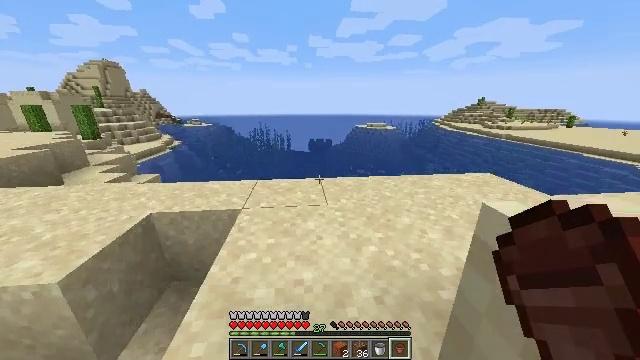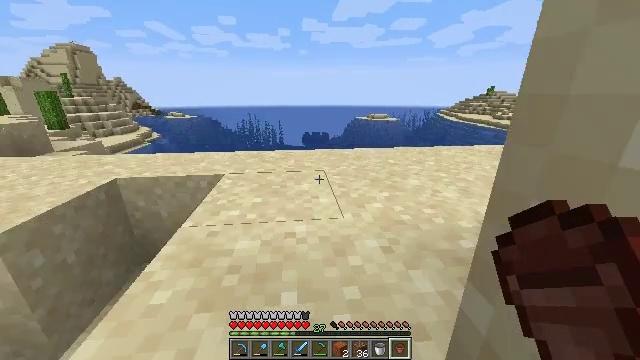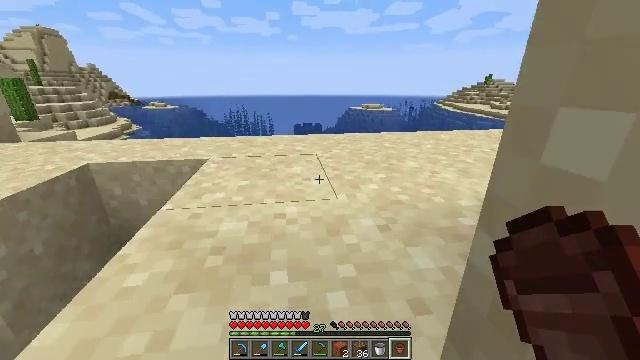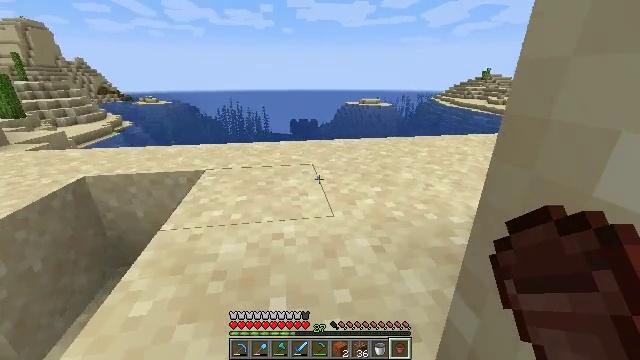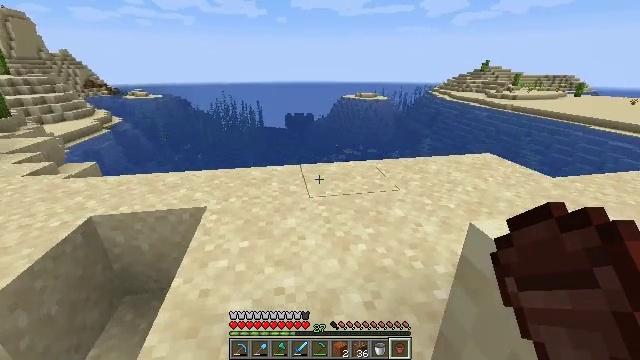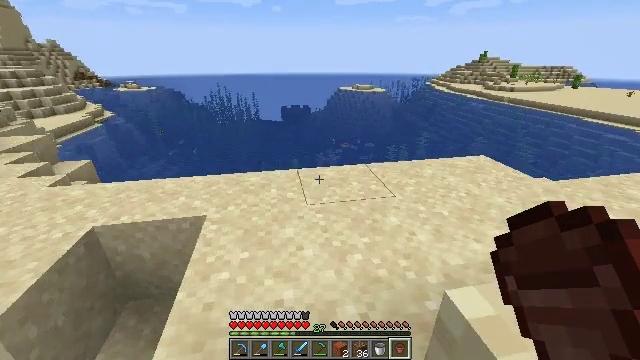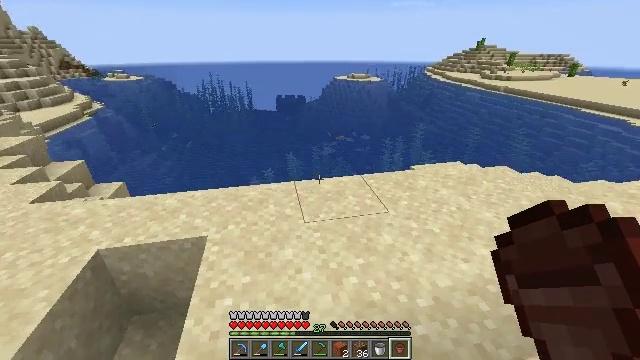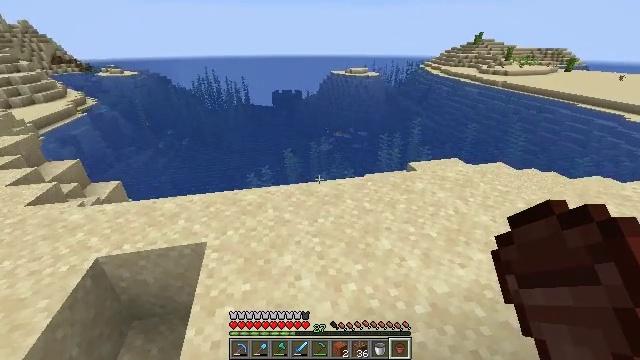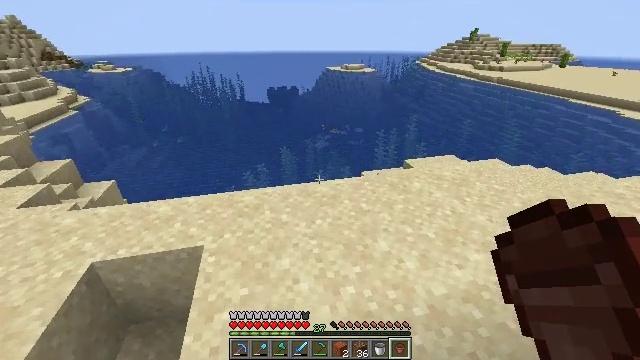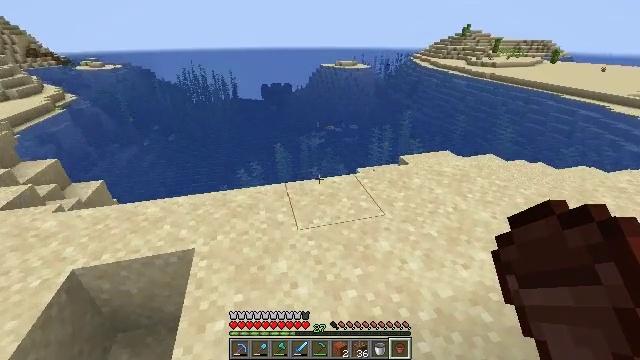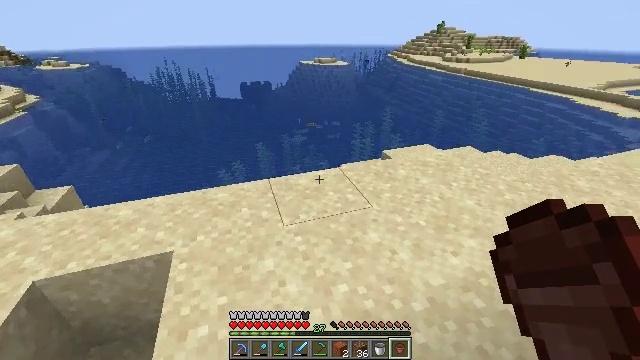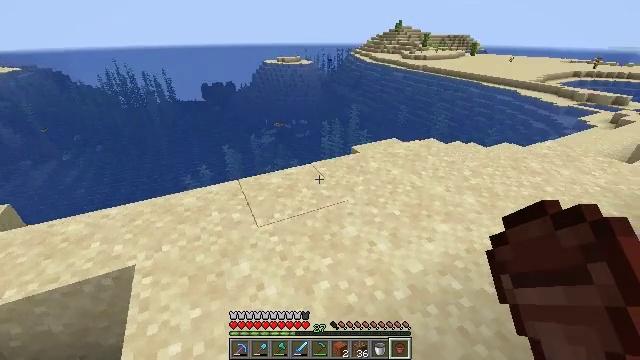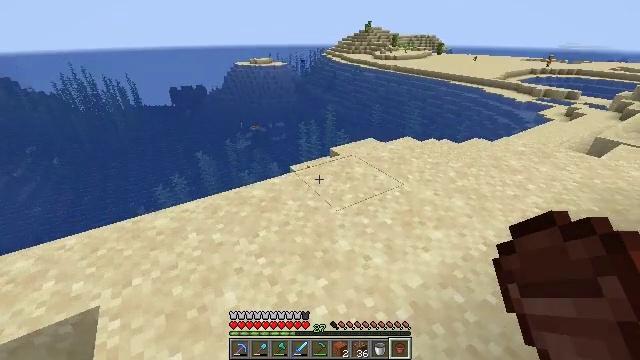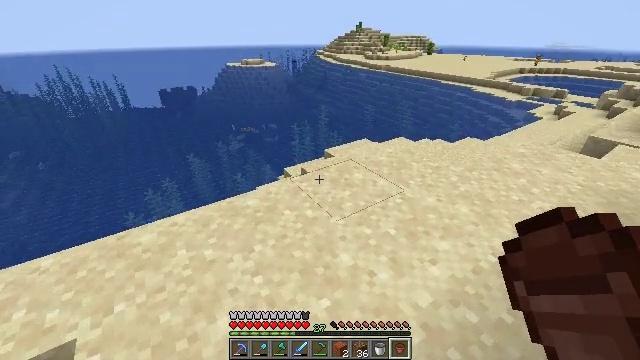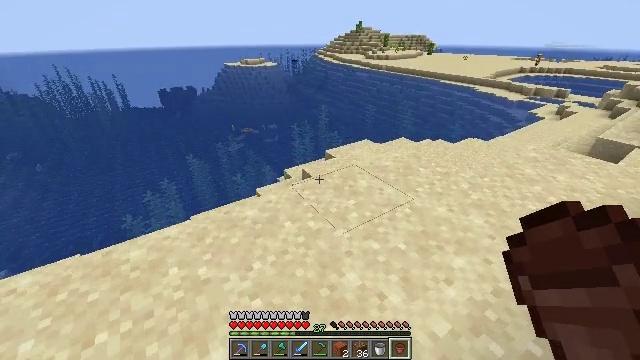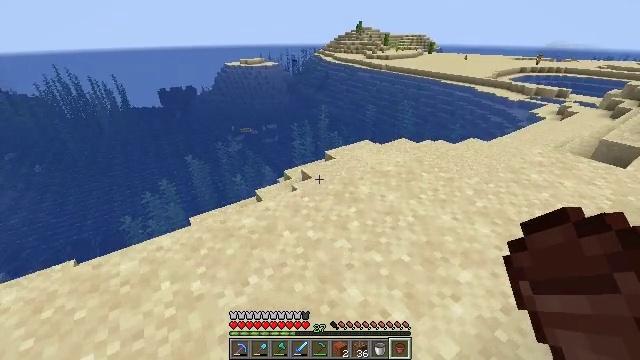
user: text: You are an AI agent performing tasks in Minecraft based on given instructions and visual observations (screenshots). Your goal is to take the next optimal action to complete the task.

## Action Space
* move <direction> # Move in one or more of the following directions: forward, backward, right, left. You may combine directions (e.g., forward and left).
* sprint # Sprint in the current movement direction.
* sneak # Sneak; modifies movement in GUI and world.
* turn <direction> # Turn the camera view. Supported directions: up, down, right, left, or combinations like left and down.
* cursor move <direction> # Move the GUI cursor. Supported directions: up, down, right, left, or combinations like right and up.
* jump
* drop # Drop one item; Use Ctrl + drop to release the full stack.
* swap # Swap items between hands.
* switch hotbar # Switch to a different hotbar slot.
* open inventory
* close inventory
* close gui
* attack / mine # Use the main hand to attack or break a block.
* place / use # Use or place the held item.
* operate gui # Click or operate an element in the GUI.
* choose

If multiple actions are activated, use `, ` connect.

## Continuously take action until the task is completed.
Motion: motion action
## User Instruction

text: Remove a cactus from the inventory.
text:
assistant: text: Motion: move forward, sprint, turn right, jump
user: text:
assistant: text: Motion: move forward, sprint, turn right and down, jump
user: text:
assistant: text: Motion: move forward, sprint, jump
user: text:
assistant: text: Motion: move forward, sprint, turn down, jump
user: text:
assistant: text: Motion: move forward, sprint, turn down, jump
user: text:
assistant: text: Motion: move forward, sprint, turn right and down, jump
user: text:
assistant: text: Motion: move forward, sprint, turn down, jump
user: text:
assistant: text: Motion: move forward, sprint, jump
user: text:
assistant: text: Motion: move forward, sprint, turn right, jump
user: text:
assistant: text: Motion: move forward, sprint, turn right, jump
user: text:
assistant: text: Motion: move forward, sprint, turn right, jump
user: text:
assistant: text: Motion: move forward, sprint, turn right
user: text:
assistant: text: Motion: move forward, turn right
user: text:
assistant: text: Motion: move forward
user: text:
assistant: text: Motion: move forward and move right
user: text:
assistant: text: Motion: move forward and move right
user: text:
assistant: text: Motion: move forward and move right
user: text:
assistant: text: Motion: move forward and move right
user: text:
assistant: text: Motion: move forward and move right
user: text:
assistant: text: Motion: move forward and move right
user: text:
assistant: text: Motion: move forward and move right
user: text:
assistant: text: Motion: move forward
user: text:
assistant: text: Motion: move forward, turn left
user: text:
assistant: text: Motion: move forward, turn left and up
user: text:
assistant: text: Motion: move forward, turn left and up
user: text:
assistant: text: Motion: move forward, turn left
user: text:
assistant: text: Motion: no_op
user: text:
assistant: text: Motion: no_op
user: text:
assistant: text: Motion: open inventory
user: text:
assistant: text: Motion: open inventory